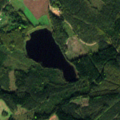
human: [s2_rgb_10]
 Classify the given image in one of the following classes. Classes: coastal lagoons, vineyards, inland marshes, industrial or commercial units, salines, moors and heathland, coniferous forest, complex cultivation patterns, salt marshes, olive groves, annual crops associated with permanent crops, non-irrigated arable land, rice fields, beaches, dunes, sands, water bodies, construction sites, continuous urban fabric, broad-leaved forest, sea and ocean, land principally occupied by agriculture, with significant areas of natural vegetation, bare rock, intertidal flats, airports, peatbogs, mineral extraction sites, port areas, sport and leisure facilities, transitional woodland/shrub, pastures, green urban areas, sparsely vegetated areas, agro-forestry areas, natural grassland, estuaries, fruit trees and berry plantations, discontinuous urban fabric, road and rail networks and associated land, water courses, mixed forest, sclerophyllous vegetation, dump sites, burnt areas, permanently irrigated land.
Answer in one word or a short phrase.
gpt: land principally occupied by agriculture, with significant areas of natural vegetation, coniferous forest, mixed forest, transitional woodland/shrub